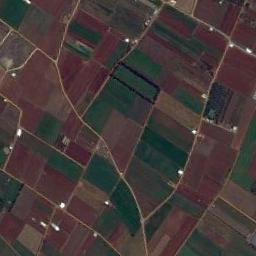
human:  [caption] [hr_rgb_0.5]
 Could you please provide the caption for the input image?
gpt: There are some green and red rectangular farmland .

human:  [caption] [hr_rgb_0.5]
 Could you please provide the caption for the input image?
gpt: There are many rectangular farmlands of different shades .

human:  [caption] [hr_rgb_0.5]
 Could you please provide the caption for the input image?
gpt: Many dense green, Fuchsia and brown mixed rectangular farms of different sizes .

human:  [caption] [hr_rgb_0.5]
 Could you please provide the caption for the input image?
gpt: Several rectangular farmlands of different colors and sizes are on the ground and some roads go through the farmlands .

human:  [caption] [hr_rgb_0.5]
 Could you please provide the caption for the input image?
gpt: There are many brown rectangular farmlands and some green ones .